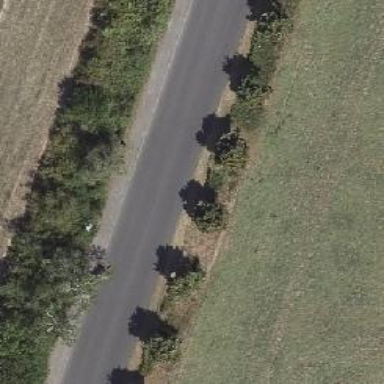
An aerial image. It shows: Avenue of deciduous broadleaved trees.